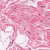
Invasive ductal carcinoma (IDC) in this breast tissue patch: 0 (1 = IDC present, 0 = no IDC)